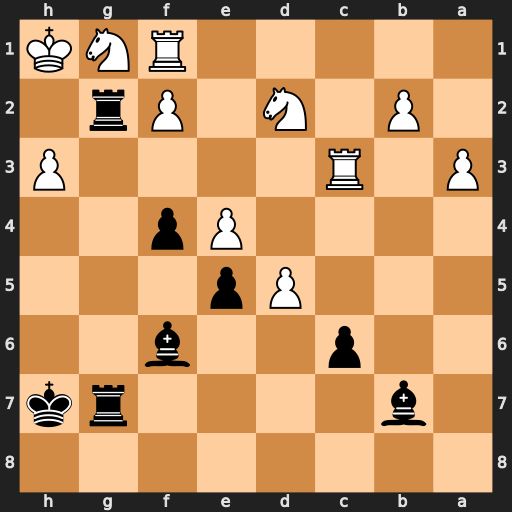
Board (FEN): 8/1b4rk/2p2b2/3Pp3/4Pp2/P1R4P/1P1N1Pr1/5RNK
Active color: b
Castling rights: -
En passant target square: -
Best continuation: cxd5 exd5 Bxd5